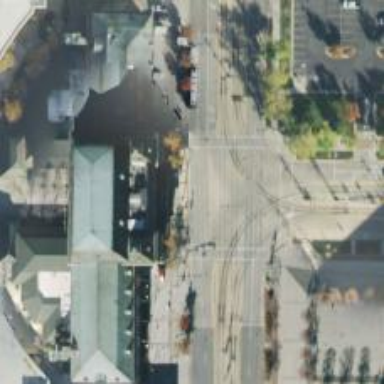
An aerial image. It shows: Light rail railway with electrified contact line.